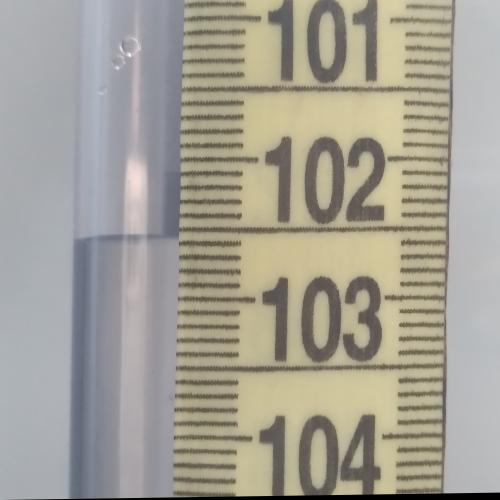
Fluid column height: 102.6 cm